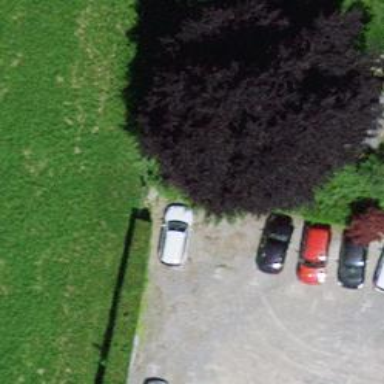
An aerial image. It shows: Hedge acting as barrier.